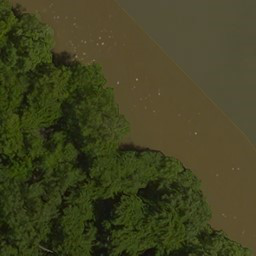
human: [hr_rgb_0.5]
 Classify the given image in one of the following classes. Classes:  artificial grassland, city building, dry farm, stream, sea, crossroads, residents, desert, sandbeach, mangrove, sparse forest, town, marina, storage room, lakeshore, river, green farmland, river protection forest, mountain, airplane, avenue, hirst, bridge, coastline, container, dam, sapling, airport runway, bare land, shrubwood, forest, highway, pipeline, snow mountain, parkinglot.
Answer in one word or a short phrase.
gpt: river protection forest